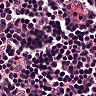
Metastatic tissue present: no